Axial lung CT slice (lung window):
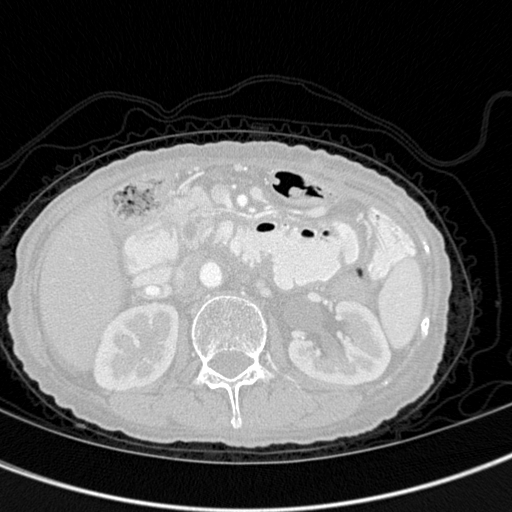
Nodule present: no